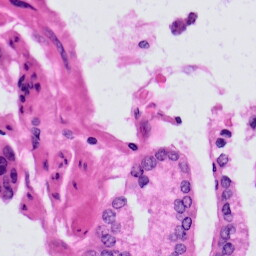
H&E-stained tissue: Prostate